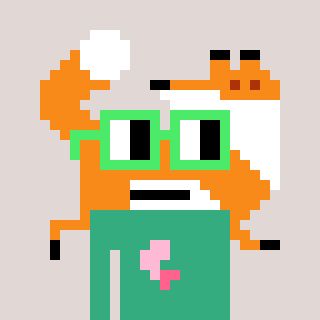
a pixel art character with square light green glasses, a fox-shaped head and a teal-colored body on a warm background